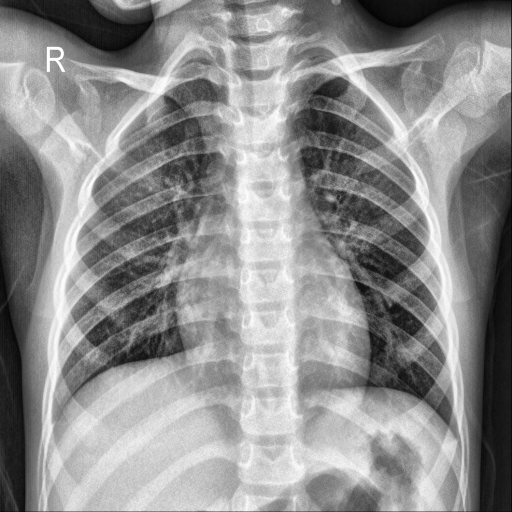
Finding: NORMAL